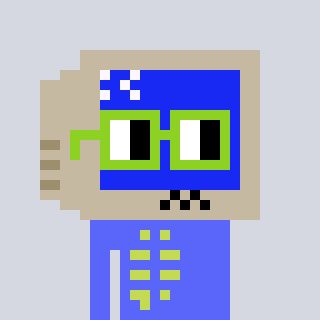
a pixel art character with square light green glasses, a old monitor-shaped head and a purple-colored body on a cool background